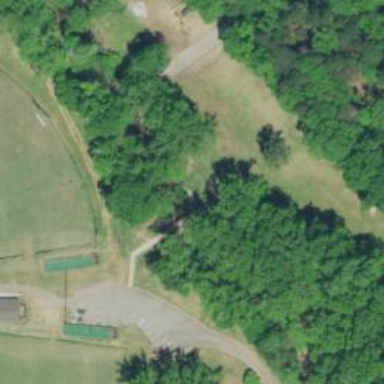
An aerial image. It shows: Disc golf basket.